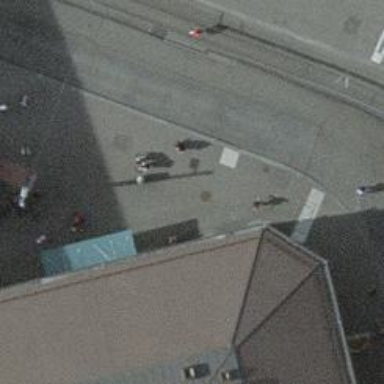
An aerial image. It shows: Platform at public transport location with shelter.